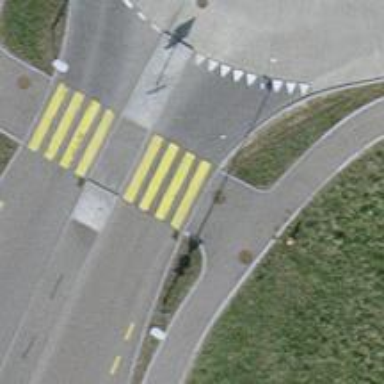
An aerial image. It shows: Marked zebra crossing on the road.